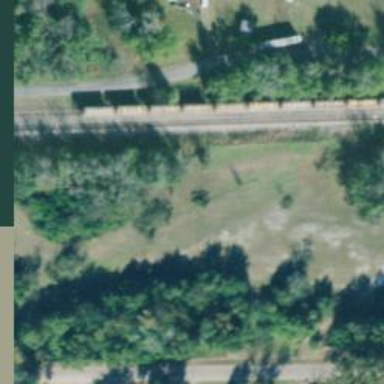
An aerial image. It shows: Abandoned railway siding.